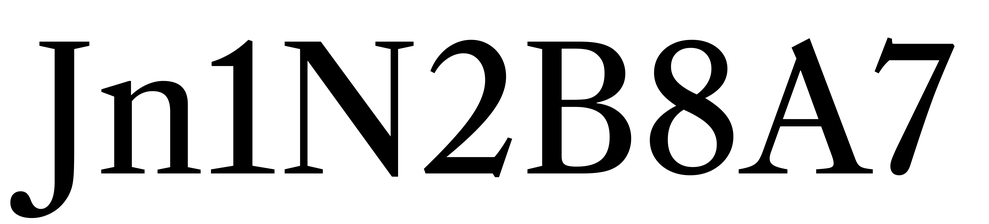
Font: LibreCaslonText_Regular